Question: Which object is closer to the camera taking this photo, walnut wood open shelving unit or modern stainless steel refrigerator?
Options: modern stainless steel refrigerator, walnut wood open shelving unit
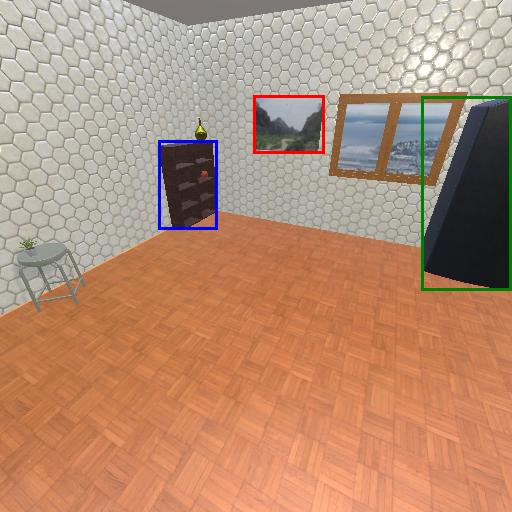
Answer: modern stainless steel refrigerator